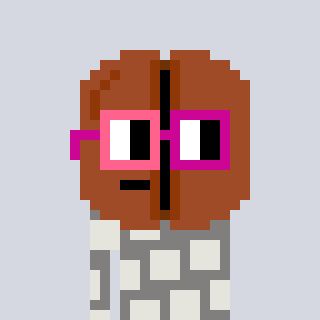
a pixel art character with square pink and red glasses, a coffeebean-shaped head and a bluegrey-colored body on a cool background